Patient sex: M
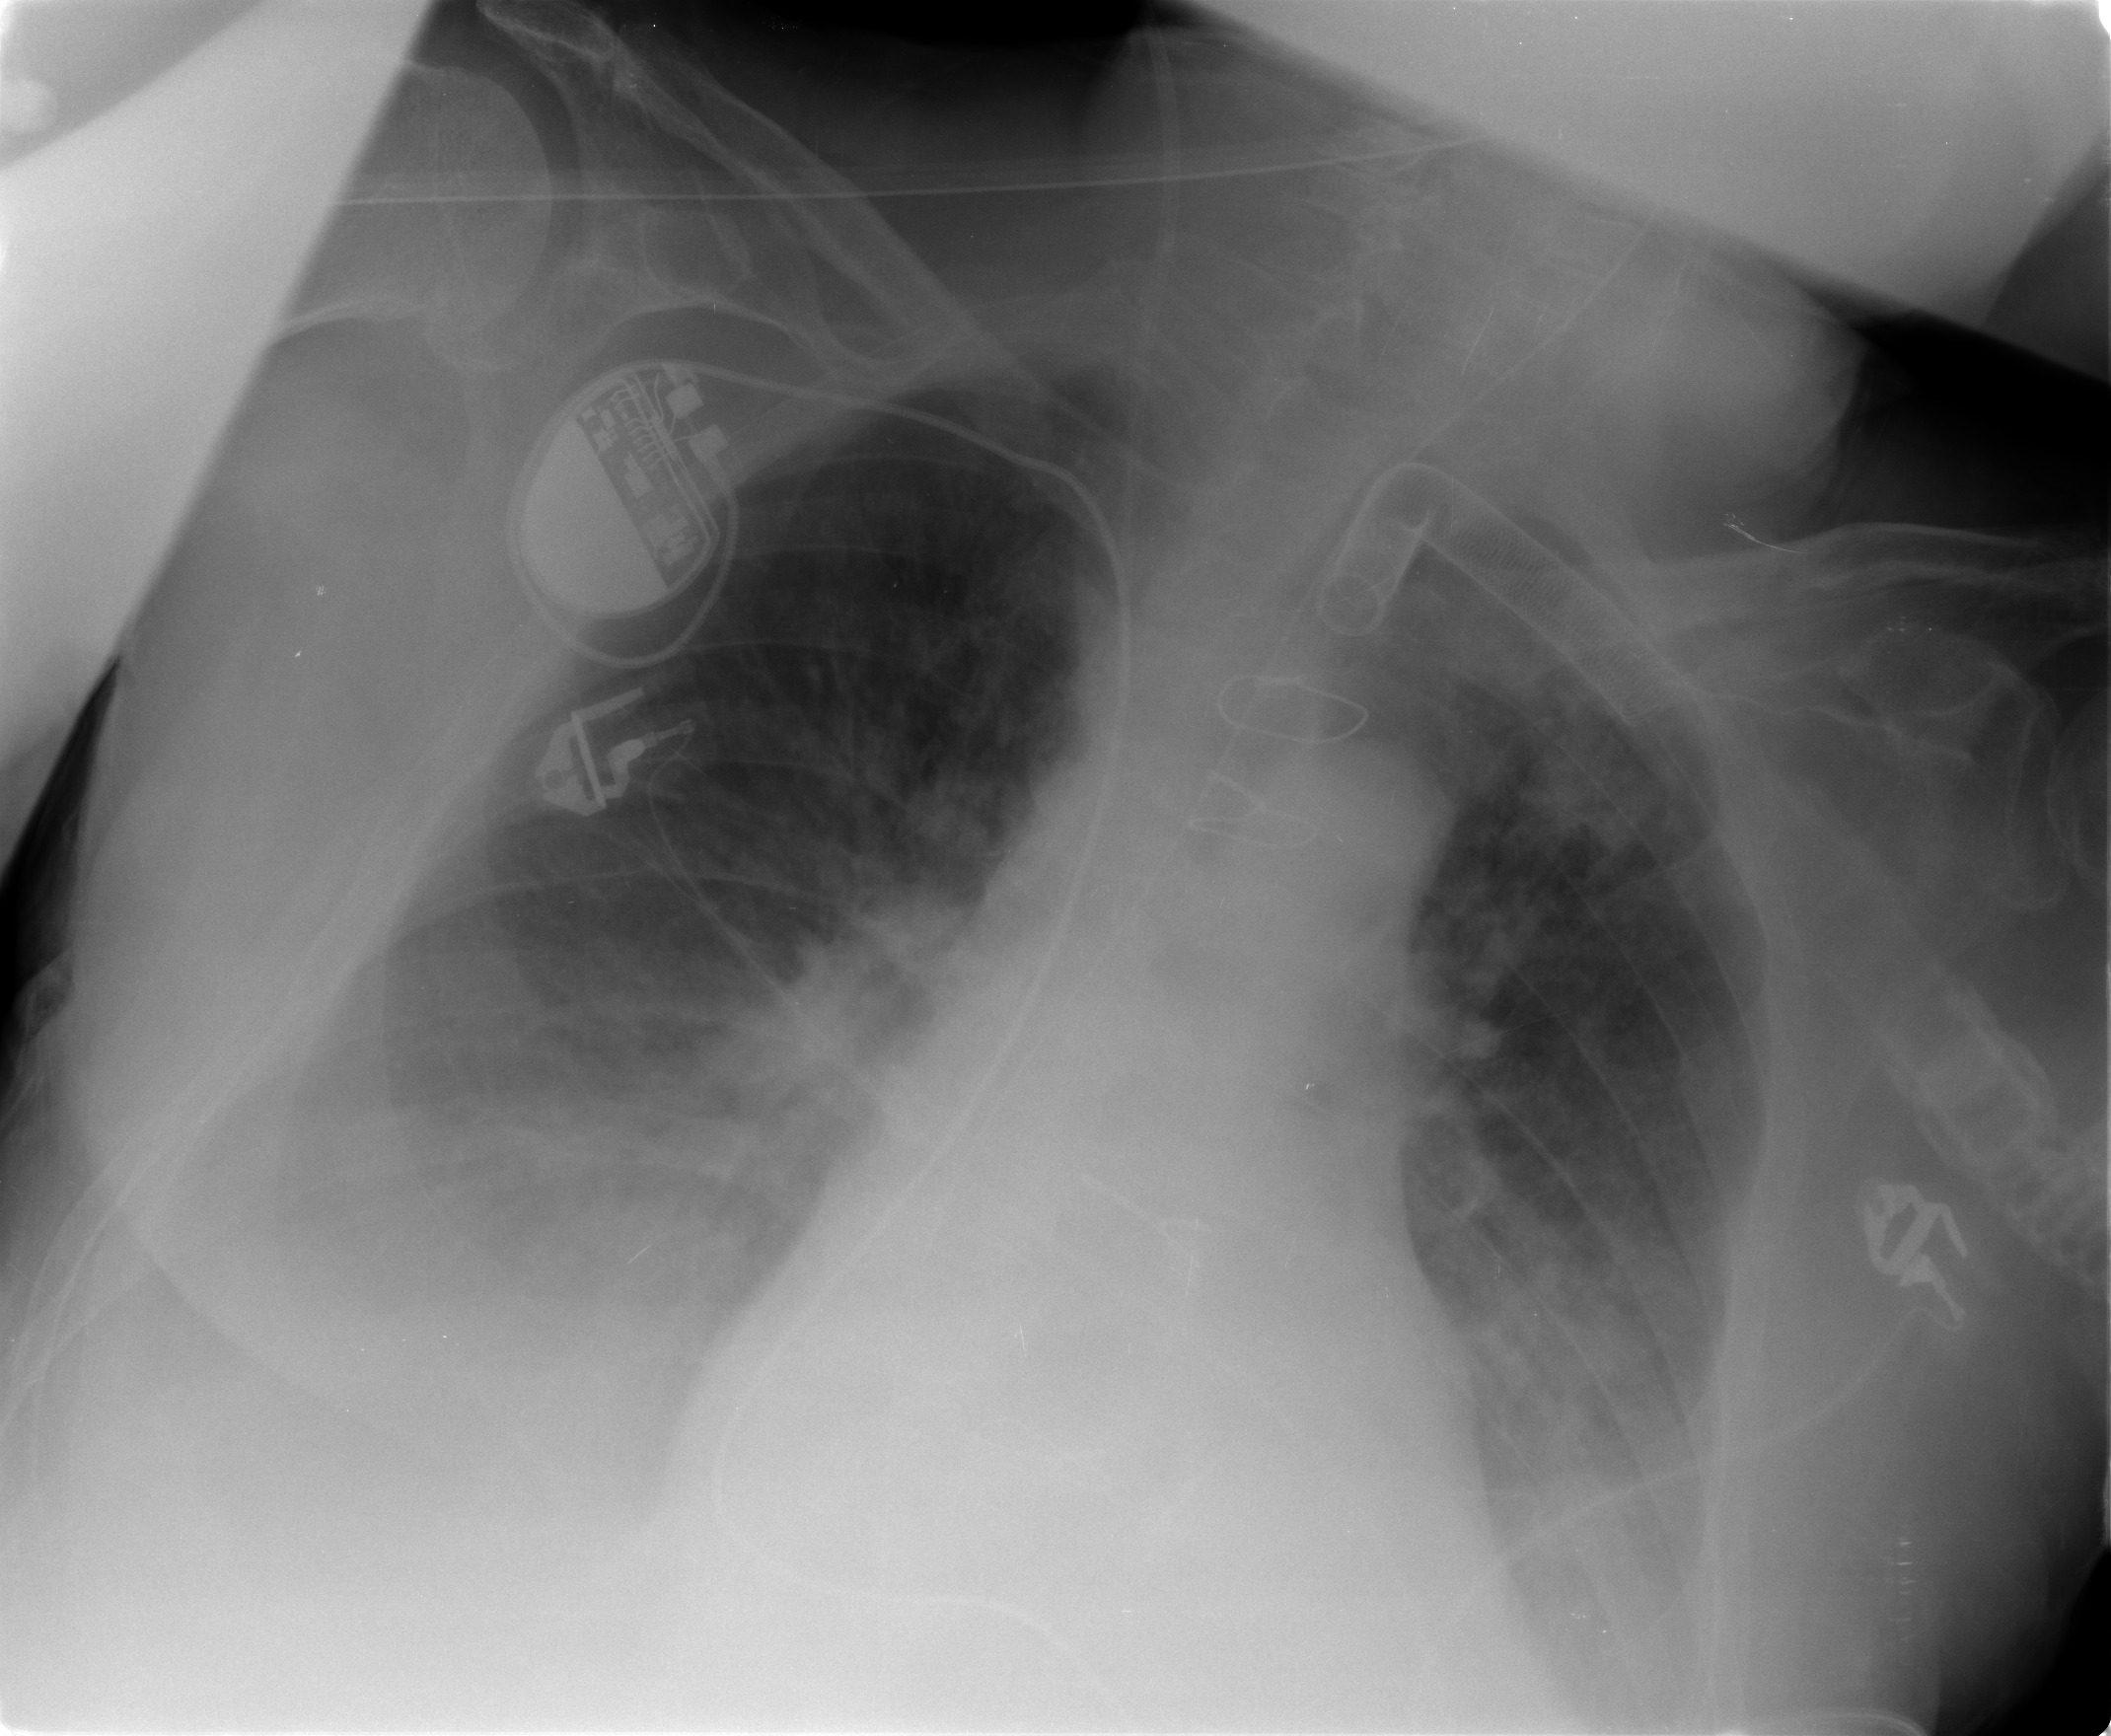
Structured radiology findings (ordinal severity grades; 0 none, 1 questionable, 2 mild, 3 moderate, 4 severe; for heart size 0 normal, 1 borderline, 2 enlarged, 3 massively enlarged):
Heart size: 2
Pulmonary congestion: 3
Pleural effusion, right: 2
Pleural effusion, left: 2
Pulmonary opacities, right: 2
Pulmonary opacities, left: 2
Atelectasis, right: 3
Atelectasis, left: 2